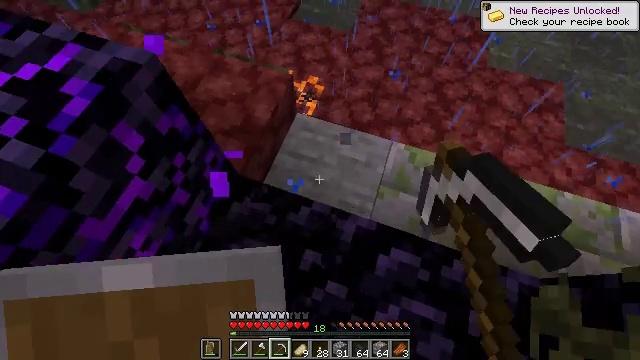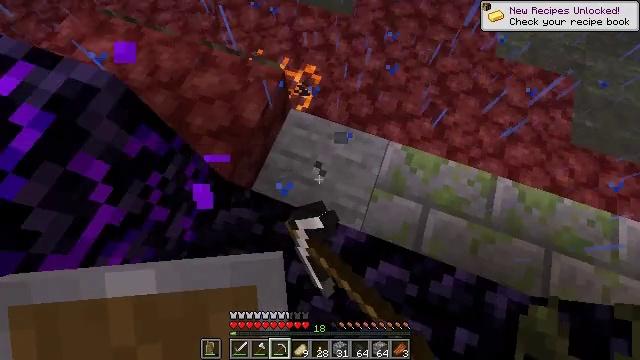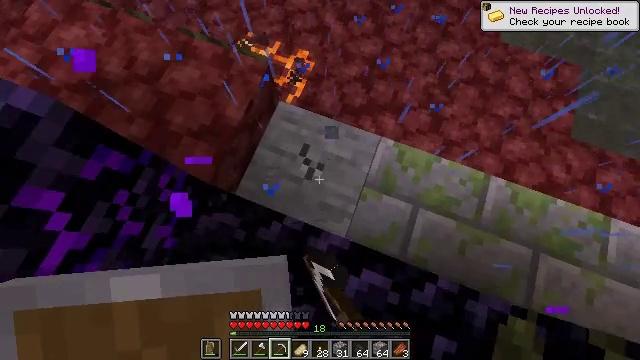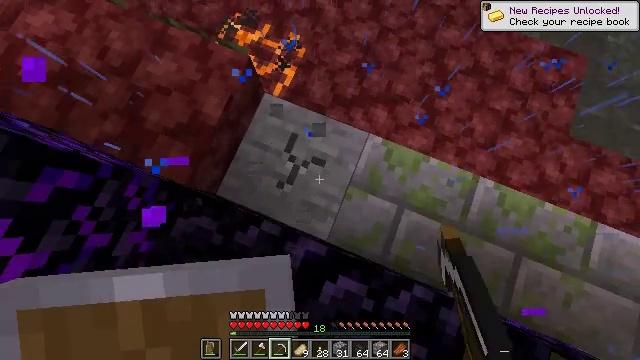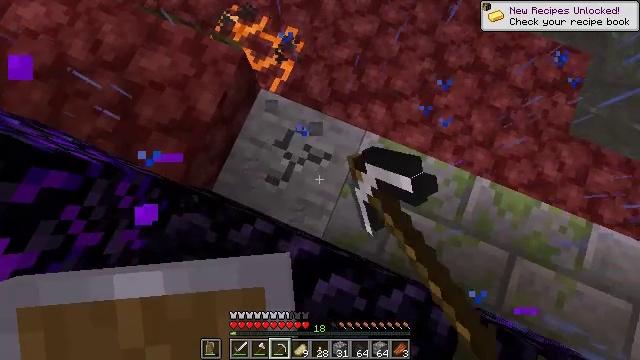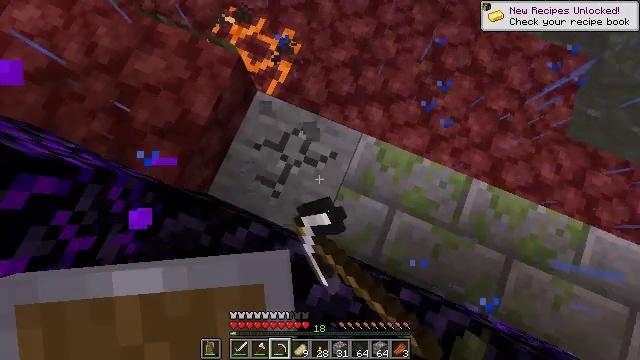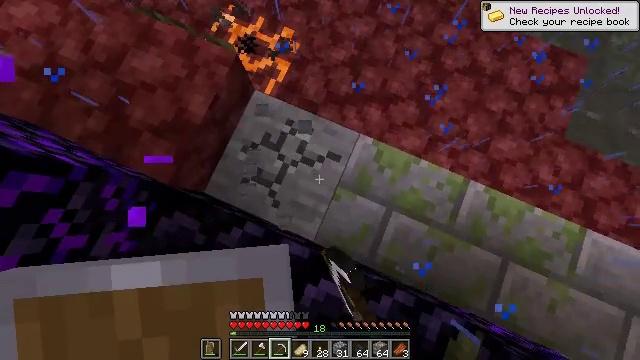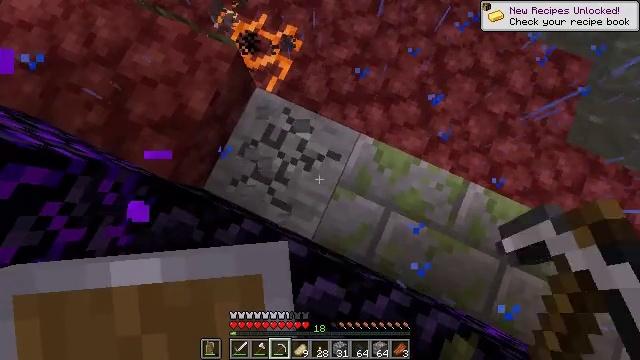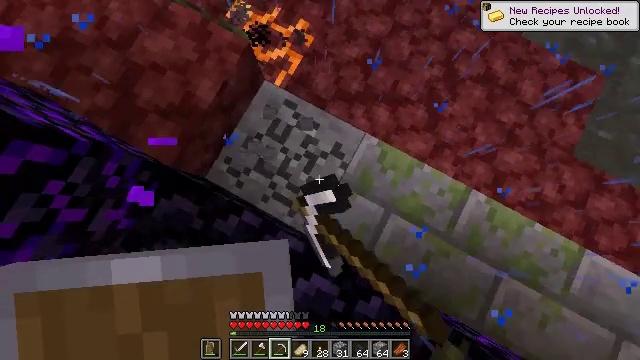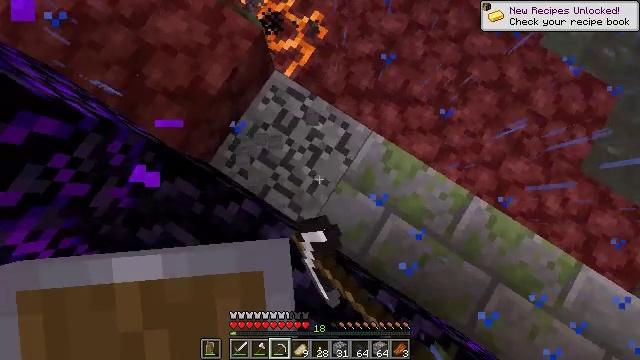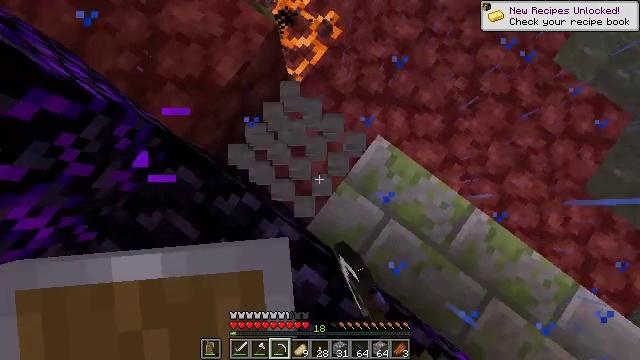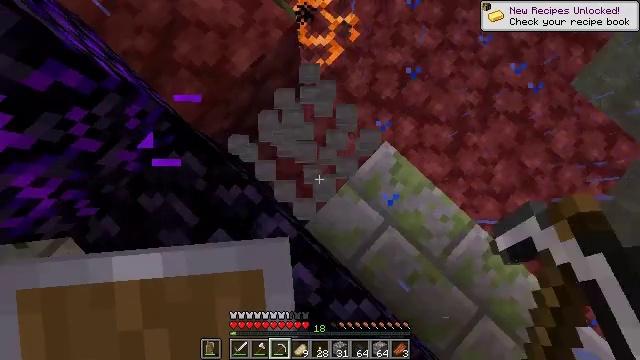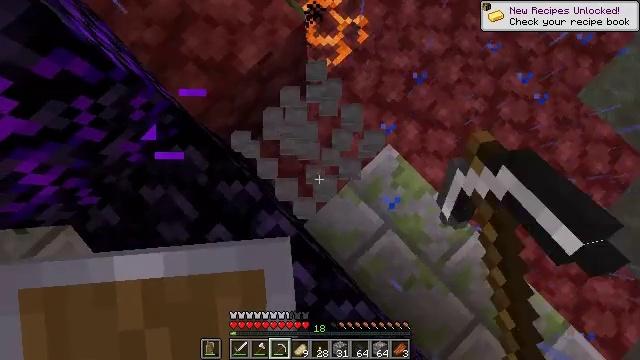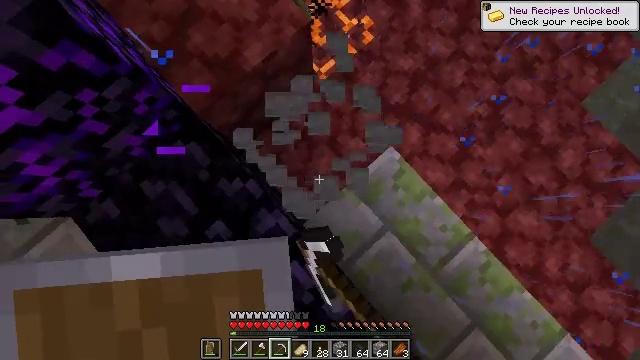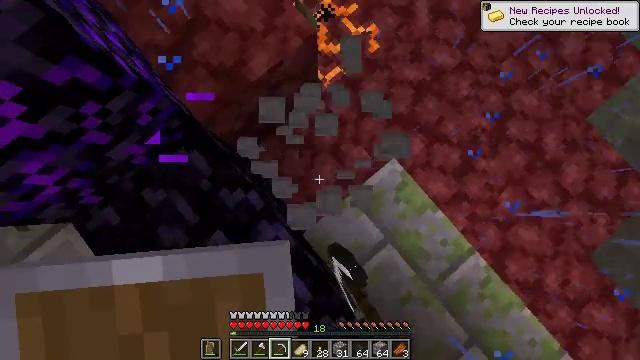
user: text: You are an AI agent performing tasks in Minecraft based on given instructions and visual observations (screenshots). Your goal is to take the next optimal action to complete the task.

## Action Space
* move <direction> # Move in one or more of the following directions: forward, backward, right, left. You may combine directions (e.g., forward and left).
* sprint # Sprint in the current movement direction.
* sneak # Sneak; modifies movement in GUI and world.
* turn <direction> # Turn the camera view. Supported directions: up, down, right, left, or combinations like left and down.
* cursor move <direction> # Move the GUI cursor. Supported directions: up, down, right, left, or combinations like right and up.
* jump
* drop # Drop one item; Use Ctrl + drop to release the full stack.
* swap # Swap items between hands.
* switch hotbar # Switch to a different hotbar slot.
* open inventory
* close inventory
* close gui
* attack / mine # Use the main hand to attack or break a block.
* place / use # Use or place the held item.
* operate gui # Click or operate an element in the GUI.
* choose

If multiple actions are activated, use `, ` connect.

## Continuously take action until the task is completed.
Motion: motion action
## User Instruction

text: Mine the stone slab block.
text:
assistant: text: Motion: move forward and move right, turn left and down, attack / mine
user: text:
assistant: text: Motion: move forward and move right, turn down, attack / mine
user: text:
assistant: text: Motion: turn left and down, attack / mine
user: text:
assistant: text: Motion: turn down, attack / mine
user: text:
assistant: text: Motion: attack / mine
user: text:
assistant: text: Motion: attack / mine
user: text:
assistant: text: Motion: turn left, attack / mine
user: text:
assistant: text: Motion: turn left, attack / mine
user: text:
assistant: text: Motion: turn left and down, attack / mine
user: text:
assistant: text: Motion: turn left, attack / mine
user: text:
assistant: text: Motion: turn left, attack / mine
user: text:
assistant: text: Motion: turn left, attack / mine
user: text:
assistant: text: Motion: turn left, attack / mine
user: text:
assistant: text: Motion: move forward, turn left, attack / mine
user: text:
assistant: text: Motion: attack / mine